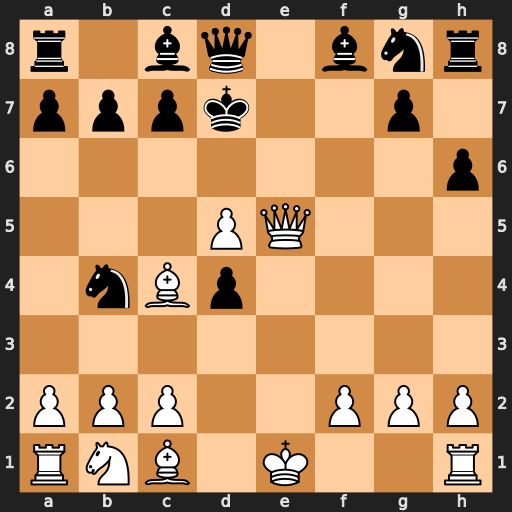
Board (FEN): r1bq1bnr/pppk2p1/7p/3PQ3/1nBp4/8/PPP2PPP/RNB1K2R
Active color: w
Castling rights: KQ
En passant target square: -
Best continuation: Qe6#